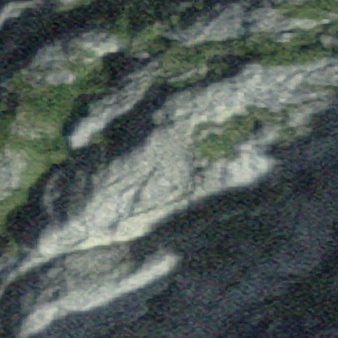
Label: other